Question: By using the following code:
'''
plot(covcomp$MeanCoverage,
covcomp$MeanKbCov,
yaxs="i", yaxp=c(0, 40, 40),
panel.first=grid(equilogs=TRUE), las=2)
'''
I get this plot:

I would like to get grids attached to every tick on y axis. Not only every tenth. If I add 'grid(NA, 12, lwd = 1)' than there will be grids all over depending on the amount of grids I put in there but not synchronizing with the ticks.
How do I do it?
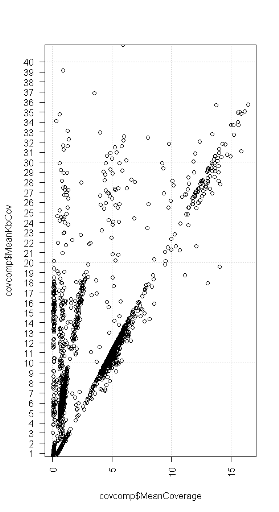
Answer: You can draw the grid by hand, with 'abline', whose 'h' and 'v' arguments also let you draw horizontal and vertical lines.
'''
abline(h=0:50, v=c(0,5,10,15), lty=3, col="lightgrey")
'''